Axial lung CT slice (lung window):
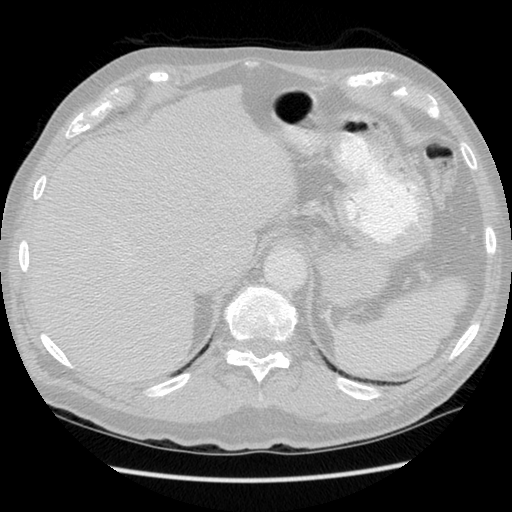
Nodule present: no